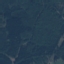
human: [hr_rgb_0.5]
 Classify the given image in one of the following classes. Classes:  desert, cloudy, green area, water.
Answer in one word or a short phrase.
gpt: green area